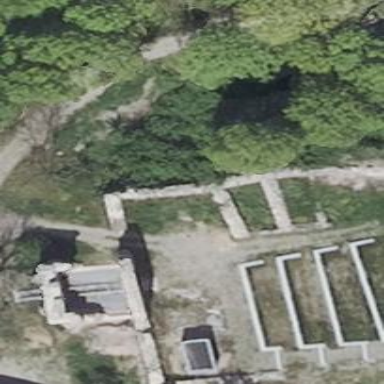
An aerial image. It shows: Attraction with historic ruins set in grassy area.